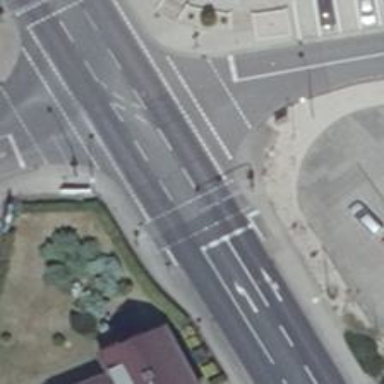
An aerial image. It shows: Traffic signal crossing.